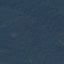
Land use / land cover class: Forest